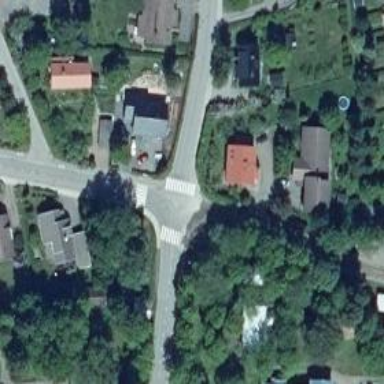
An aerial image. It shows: Uncontrolled crossing on the road.